Question: I have the following table below and am supposed to convert it to 2NF.

I have an answer to this where I have gone:
> SKILLS: Employee, SkillLOCATION: Employee, Current Work
Location
I have a feeling I'm wrong with this ^above^ though.
Also can someone explain what the differences are between 1NF, 2NF and 3NF. I know 1 comes first and you have to break it all up into smaller tables but would like a really good description to help me understand better. Thanks
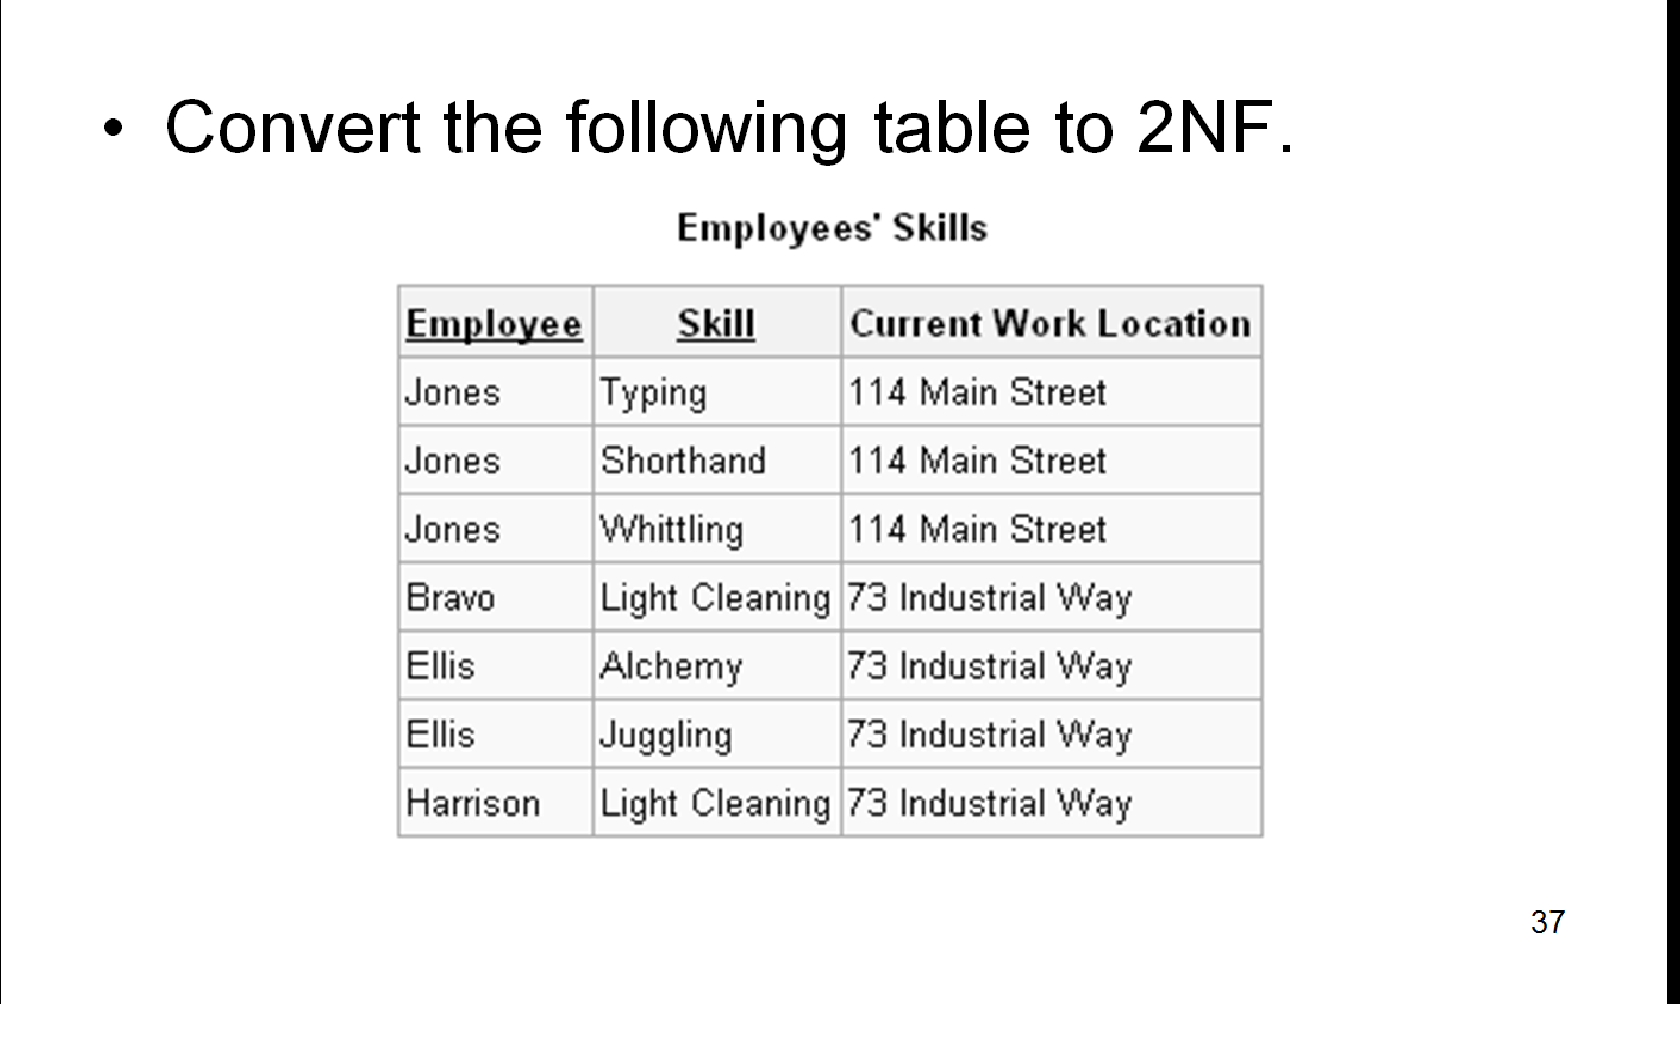
Answer: '''
Employee Table
EmployeeID | Name
1 | Jones
2 | Bravo
3 | Ellis
4 | Harrison
Skills Table
SkillId | Skill
1 | Typing
2 | Shorthand
3 | Whittling
4 | Light Cleaning
5 | Alchemy
6 | Juggling
Location Table
LocationId | Name
1 | 114 Main Street
2 | 73 Industrial Way
EmployeeSkill Table
EmployeeId | LocationId | SkillId | SkillName
1 | 1 | 1 | Typing
1 | 1 | 2 | Shorthand
1 | 1 | 3 | Whittling
2 | 2 | 4 | Light Cleaning
3 | 2 | 5 | Alchemy
3 | 2 | 6 | Juggling
4 | 2 | 4 | Light Cleaning
'''
In the EmployeeSkill table the primary key would be EmployeeId + LocationId, this gives you the skill they have at that location. Including the SkillName column violates 3NF in this example.
This practice is actually used sometimes in database design (and called "denormalization") in order to reduce joins to increase performance reading data that is commonly used together.
Ususally this is only done in tables used for reporting.